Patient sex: F
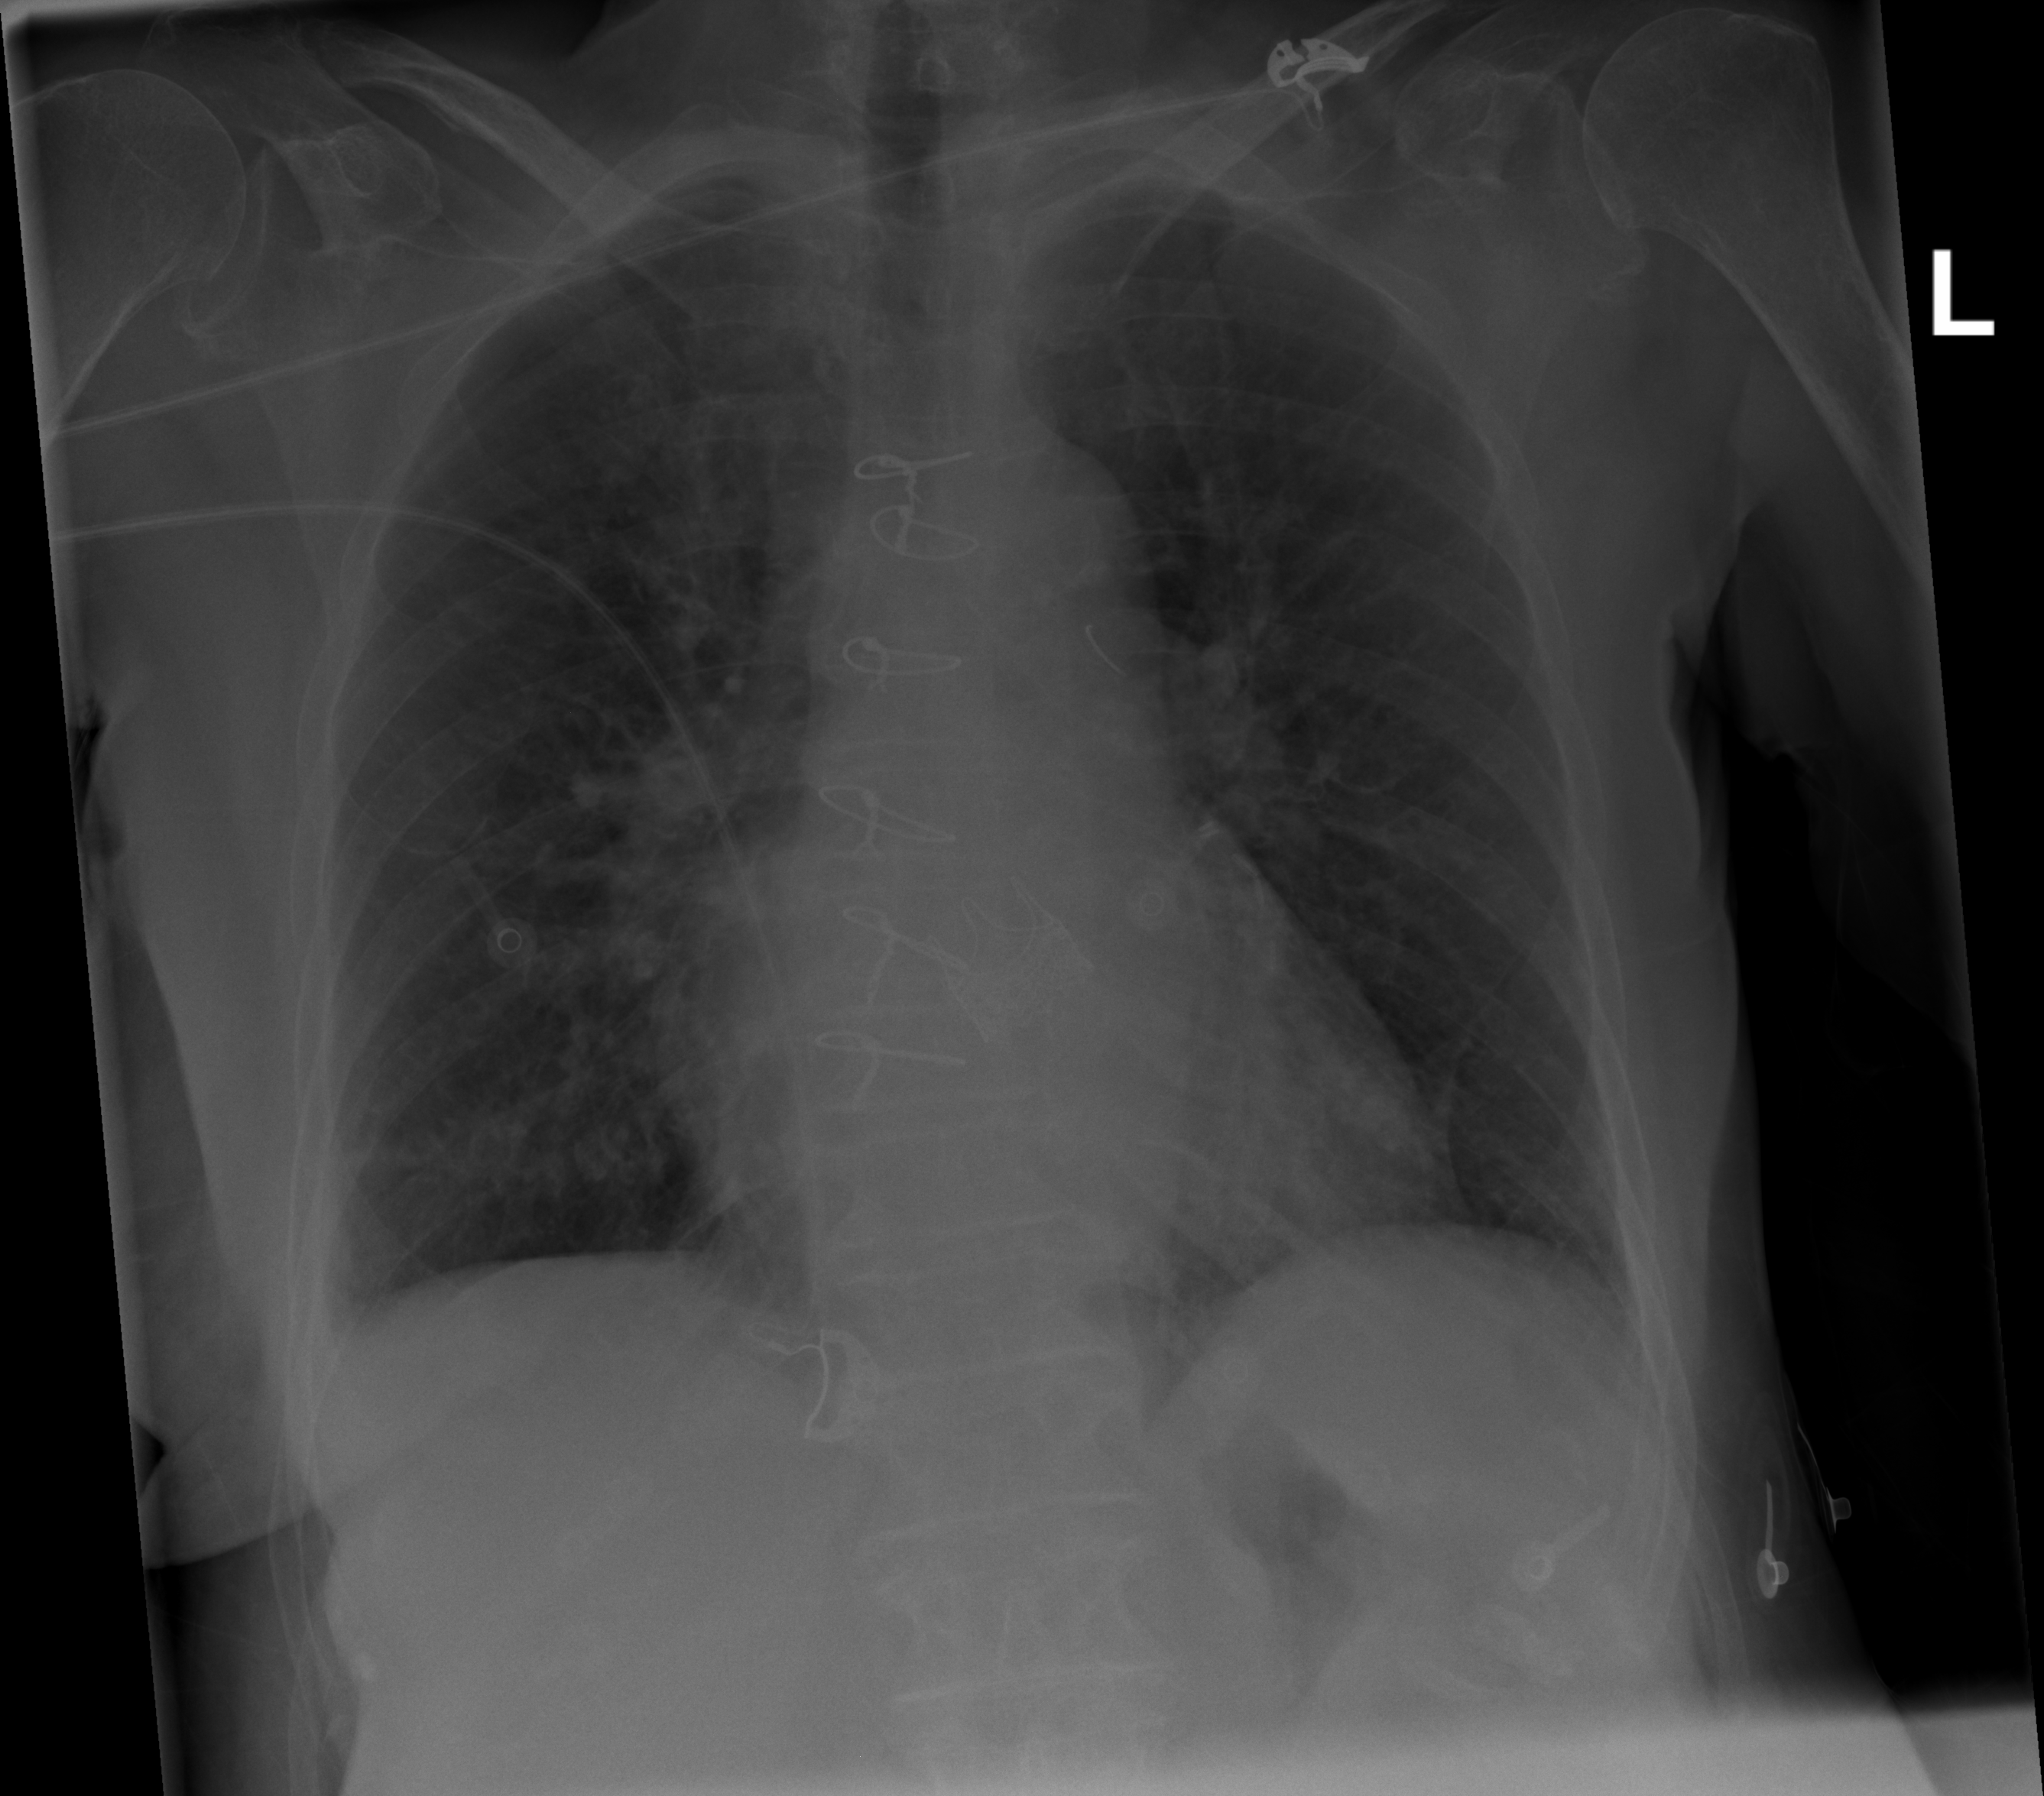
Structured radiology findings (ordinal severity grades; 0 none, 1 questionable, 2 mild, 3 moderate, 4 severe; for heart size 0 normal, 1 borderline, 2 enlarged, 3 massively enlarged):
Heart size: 1
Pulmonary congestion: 0
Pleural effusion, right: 1
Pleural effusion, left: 0
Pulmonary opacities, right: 2
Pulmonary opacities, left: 0
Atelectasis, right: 2
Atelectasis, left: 2